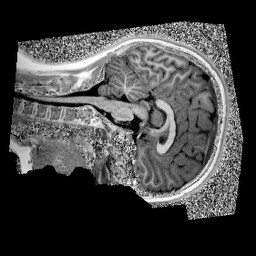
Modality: UNIT1
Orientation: sagittal
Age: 12
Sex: female
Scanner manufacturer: siemens
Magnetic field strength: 3 T
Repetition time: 4 s
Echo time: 0.00303 s